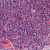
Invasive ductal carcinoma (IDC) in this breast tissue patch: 1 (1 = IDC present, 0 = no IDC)